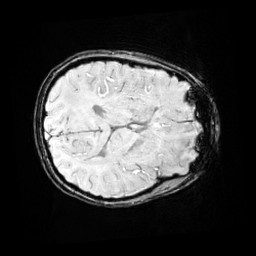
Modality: SWI
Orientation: axial
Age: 12
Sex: female
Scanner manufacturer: siemens
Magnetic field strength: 3 T
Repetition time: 0.027 s
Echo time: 0.02 s